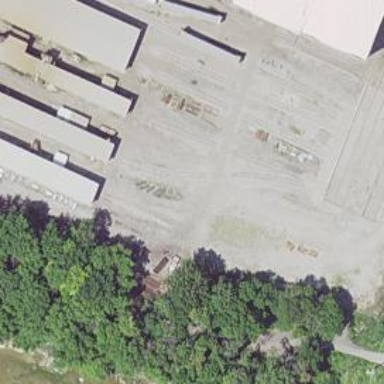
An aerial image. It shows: Rail spur service.